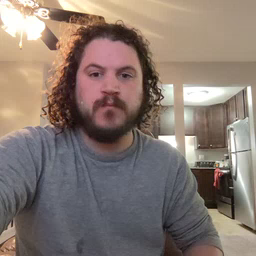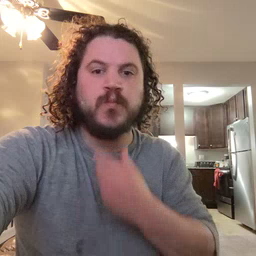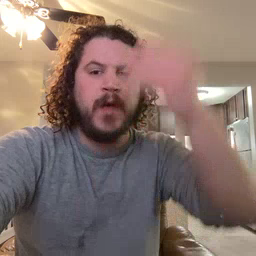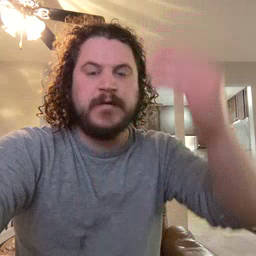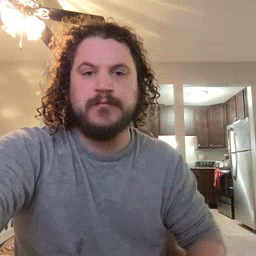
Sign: giraffe